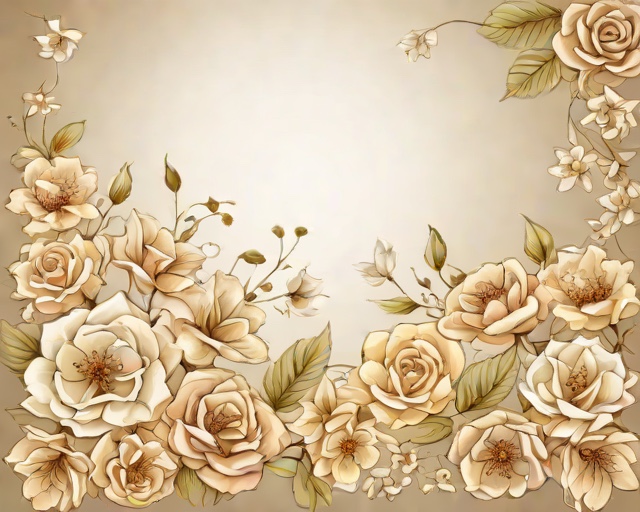
Category: Anniversary